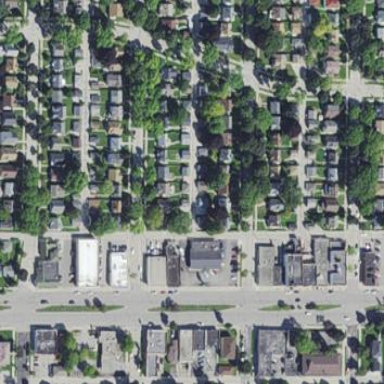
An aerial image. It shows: Sidewalk.